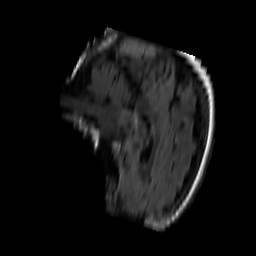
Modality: FLAIR
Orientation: sagittal
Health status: ill
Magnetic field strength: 3 T